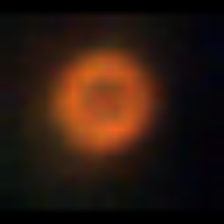
Taxon: NanoPlankton
Group: Other